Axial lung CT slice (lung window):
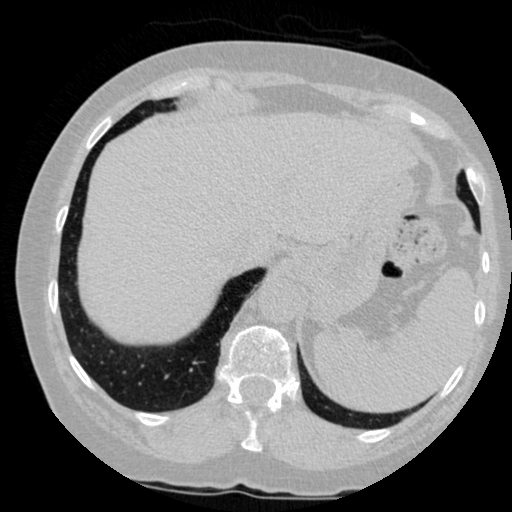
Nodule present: no